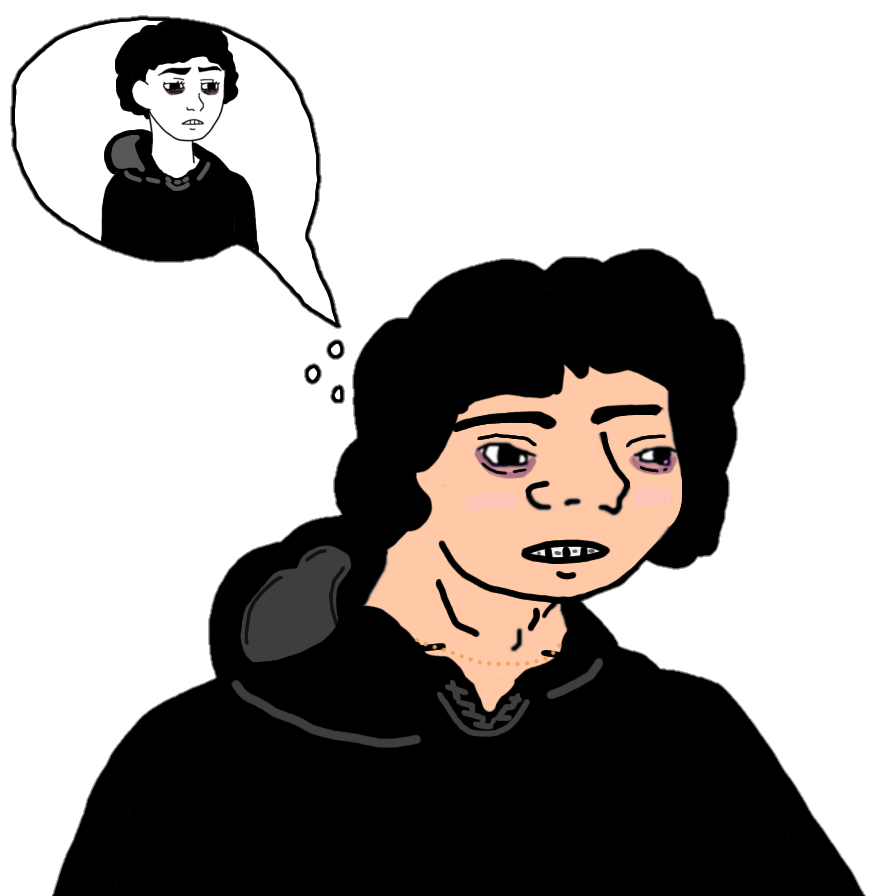
Label: 5_Zoomer